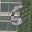
Label: 6